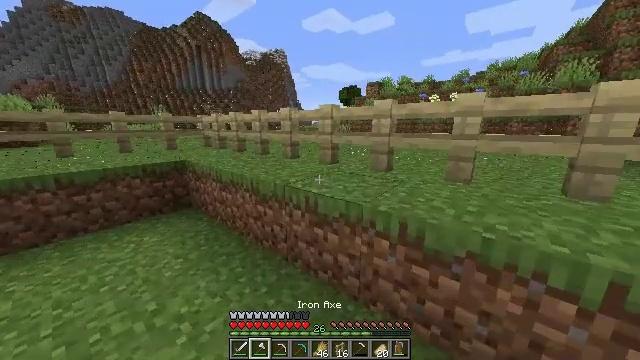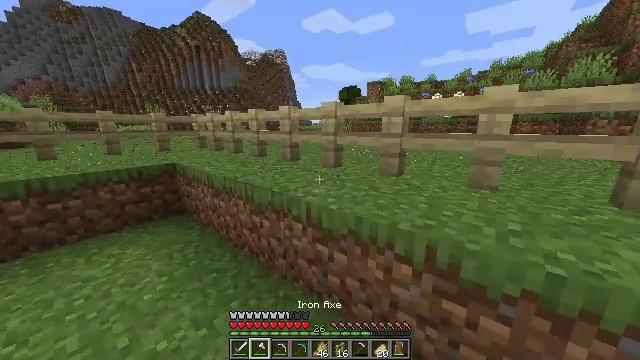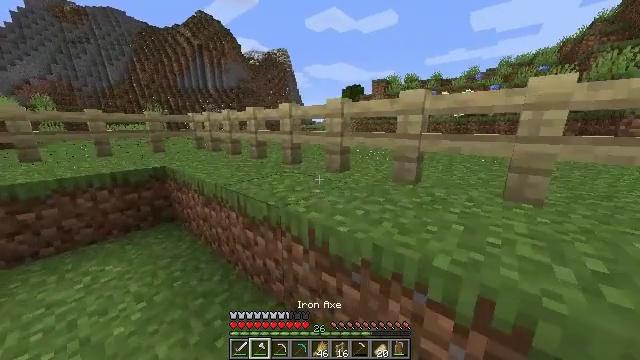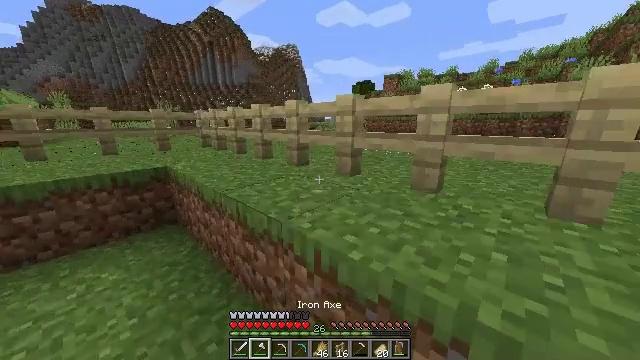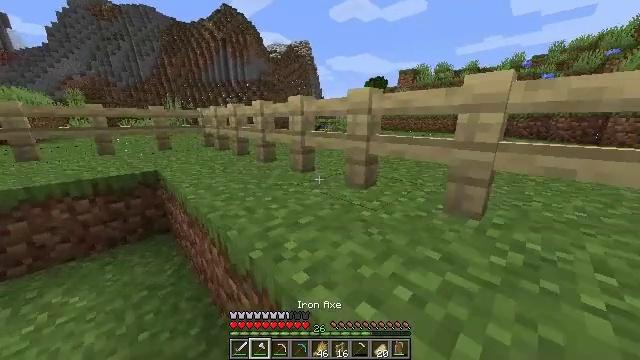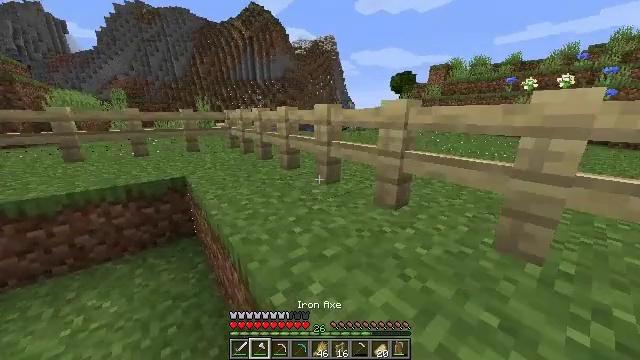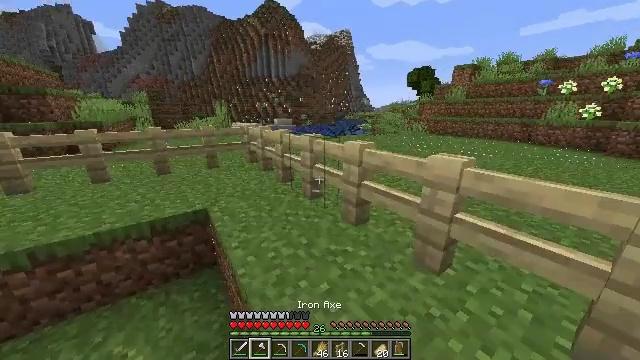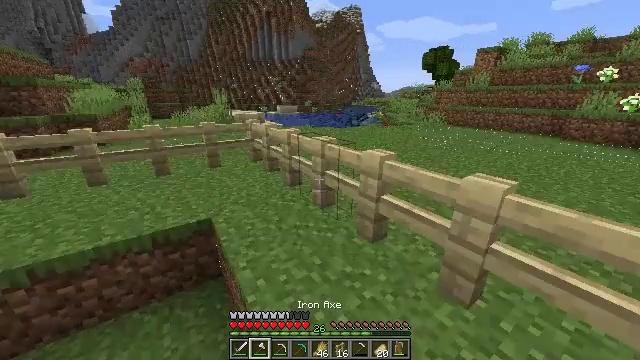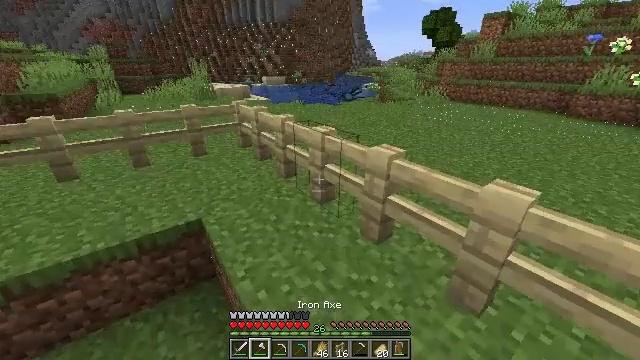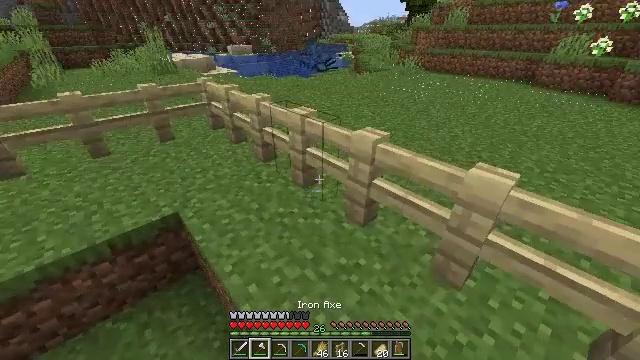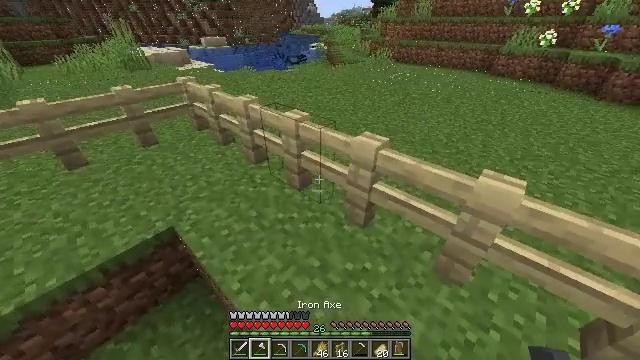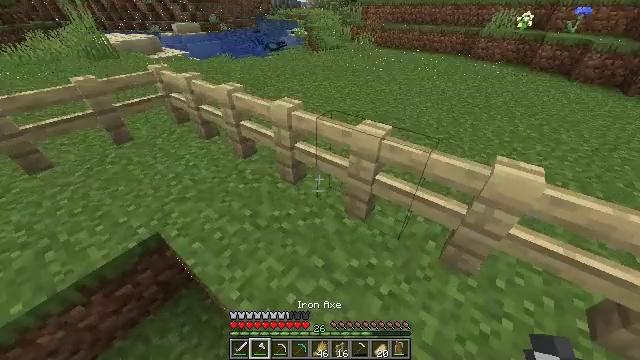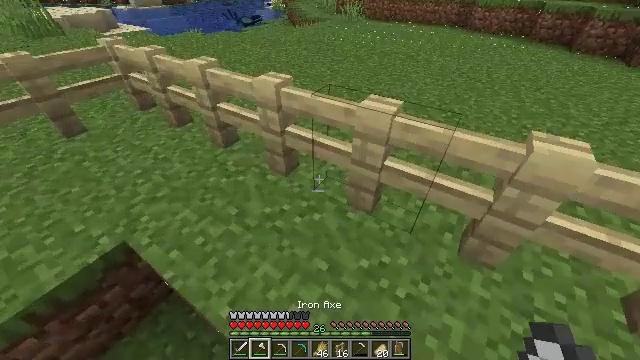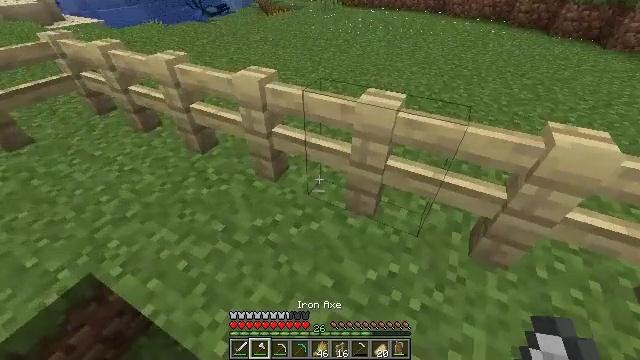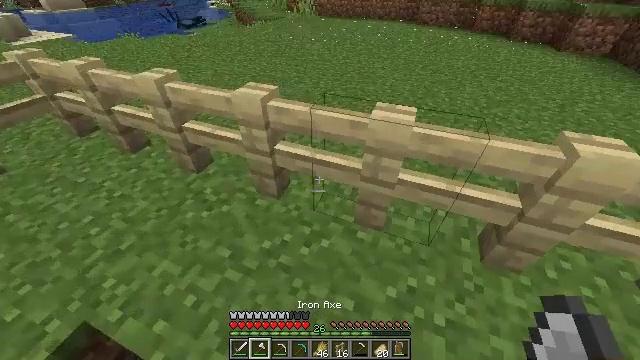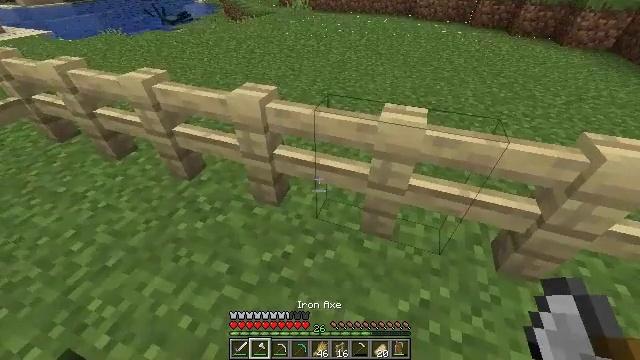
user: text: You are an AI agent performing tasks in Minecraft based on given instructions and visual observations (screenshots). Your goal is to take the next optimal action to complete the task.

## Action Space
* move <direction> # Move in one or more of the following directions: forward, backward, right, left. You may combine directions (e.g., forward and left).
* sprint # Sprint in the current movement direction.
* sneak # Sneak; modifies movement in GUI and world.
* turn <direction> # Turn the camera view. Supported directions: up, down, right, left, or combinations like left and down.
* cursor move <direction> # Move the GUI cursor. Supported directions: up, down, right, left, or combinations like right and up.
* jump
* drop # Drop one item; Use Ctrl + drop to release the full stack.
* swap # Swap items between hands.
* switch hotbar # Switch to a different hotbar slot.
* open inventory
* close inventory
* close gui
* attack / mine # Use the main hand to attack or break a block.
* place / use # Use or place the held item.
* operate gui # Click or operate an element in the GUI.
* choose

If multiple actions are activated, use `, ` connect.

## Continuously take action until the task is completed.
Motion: motion action
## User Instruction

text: Dismantle the birch fence.
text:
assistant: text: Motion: move forward, sprint
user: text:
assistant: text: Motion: move forward, sprint
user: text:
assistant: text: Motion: move forward, sprint, turn left
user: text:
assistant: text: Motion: move forward, sprint, turn left
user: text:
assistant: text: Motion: move forward, sprint, turn left and down, jump
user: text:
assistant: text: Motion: move forward, sprint, turn left and down, jump
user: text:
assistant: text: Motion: move forward, sprint, turn left and down, jump
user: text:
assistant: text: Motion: move forward, sprint, turn right and down, jump
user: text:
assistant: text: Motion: move forward, sprint, turn right and down, jump
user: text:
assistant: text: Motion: move forward, sprint, turn right and down
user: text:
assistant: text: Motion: move forward, sprint, turn right and down
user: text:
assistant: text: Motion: move forward, turn right and down
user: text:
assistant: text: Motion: turn right
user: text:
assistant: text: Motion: turn right
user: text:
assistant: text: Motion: turn right
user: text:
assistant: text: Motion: turn right and down, attack / mine
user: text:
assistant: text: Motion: turn right, attack / mine
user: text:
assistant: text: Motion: attack / mine
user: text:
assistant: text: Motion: attack / mine
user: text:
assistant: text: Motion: attack / mine
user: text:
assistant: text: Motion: attack / mine
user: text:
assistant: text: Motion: turn right, attack / mine
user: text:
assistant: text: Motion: turn right, attack / mine
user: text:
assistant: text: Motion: turn right, attack / mine
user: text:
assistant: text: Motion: turn right, attack / mine
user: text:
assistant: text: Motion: move forward, turn right, attack / mine
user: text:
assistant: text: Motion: move forward, attack / mine
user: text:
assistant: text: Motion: move forward, attack / mine
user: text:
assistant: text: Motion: move forward, attack / mine
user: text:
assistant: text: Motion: attack / mine